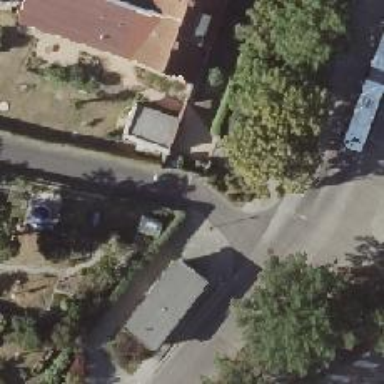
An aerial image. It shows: Smooth asphalt road in residential area.